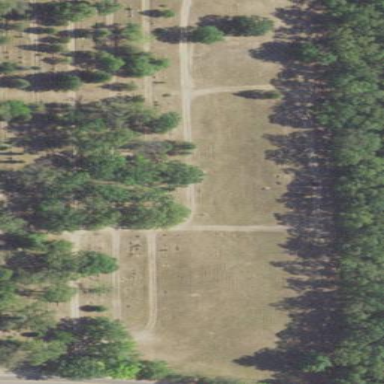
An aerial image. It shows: Cemetery.